Here is the wavelet time-frequency representation (scalogram) of a rolling-element bearing's vibration measurement. What is the most likely bearing condition (normal, inner_race, outer_race, ball)?
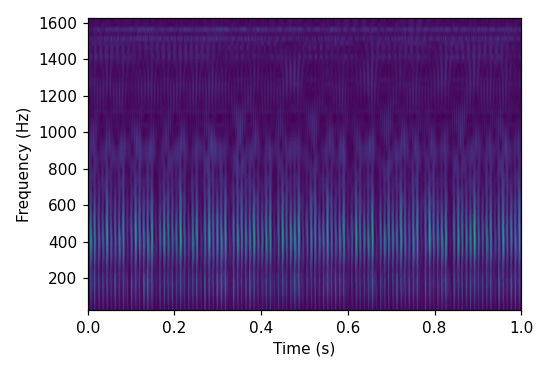
Answer: outer_race